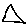
Label: triangle